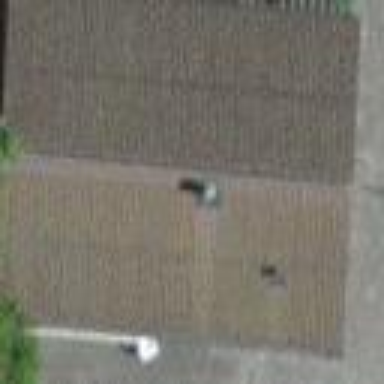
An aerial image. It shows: Simple and straightforward house.